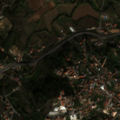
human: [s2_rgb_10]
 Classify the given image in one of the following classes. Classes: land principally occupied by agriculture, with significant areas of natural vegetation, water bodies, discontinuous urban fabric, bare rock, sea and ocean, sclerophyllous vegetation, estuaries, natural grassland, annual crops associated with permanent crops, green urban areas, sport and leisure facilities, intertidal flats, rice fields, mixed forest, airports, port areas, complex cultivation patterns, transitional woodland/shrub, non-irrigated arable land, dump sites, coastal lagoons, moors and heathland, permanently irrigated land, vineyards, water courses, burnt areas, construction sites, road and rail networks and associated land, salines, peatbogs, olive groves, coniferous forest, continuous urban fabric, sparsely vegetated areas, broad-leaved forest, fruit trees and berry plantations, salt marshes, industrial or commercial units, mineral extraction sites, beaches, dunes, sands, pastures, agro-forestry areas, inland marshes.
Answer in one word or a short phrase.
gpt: continuous urban fabric, permanently irrigated land, annual crops associated with permanent crops, land principally occupied by agriculture, with significant areas of natural vegetation, transitional woodland/shrub